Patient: sex M, age 29
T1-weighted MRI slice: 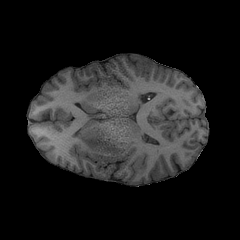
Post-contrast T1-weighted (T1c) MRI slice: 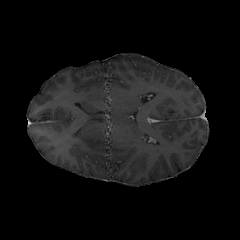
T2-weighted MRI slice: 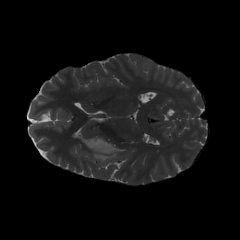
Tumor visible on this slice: yes
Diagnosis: Astrocytoma, IDH-mutant
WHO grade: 2